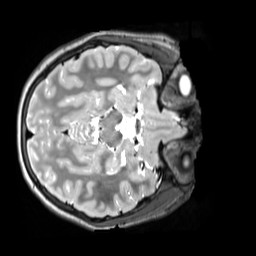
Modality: T2w
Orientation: axial
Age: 12
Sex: male
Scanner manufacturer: siemens
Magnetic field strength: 3 T
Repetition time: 3.2 s
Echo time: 0.408 s